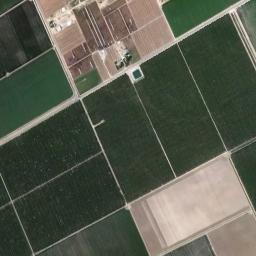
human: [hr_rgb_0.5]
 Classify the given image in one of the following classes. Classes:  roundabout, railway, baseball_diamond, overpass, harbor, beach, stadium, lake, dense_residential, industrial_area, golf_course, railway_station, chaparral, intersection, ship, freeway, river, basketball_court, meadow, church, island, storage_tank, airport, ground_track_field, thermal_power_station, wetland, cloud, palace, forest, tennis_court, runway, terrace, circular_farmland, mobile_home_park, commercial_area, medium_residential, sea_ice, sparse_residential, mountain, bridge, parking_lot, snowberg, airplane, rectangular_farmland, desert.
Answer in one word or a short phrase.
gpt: rectangular_farmland